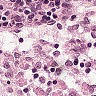
Metastatic tissue present: no